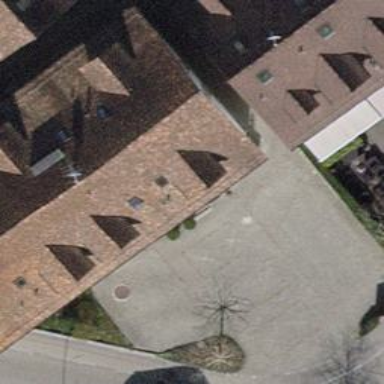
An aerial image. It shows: Hotel.